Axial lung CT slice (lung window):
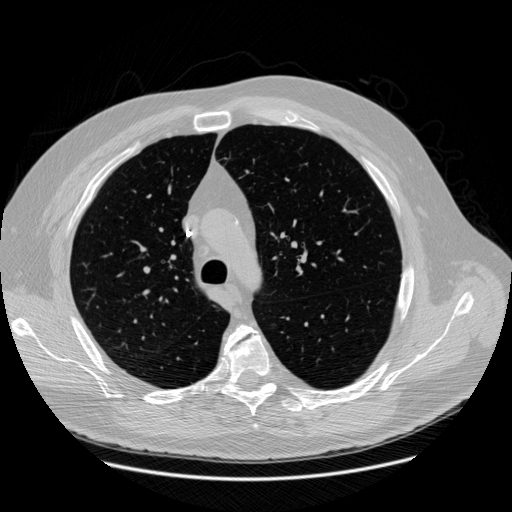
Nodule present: no